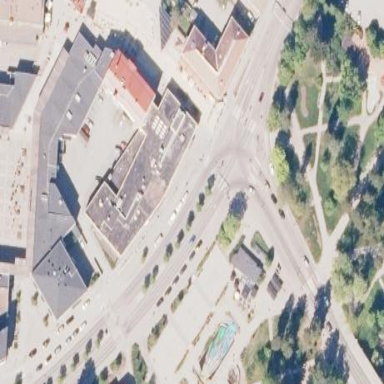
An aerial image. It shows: Pedestrian road leading to marketplace.